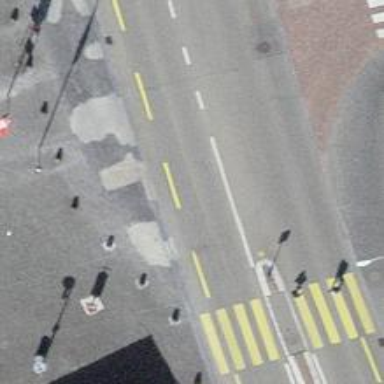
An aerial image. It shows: Bus stop equipped with public transport stop position.